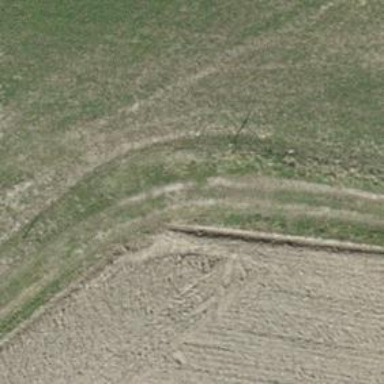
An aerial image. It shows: Track with grade 3 surface.